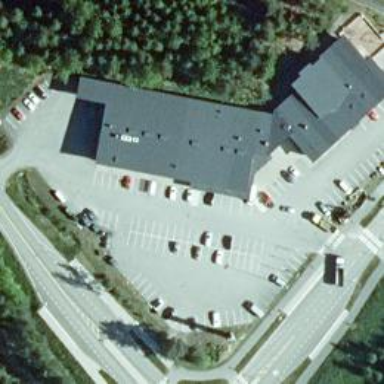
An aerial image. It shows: Convenience shop.